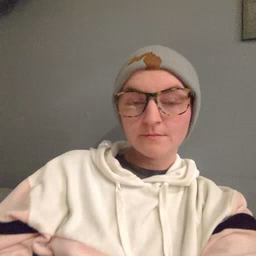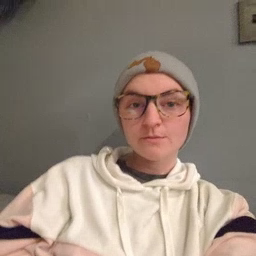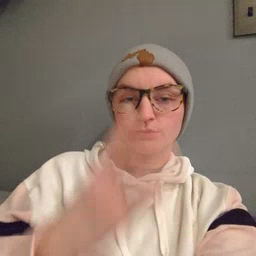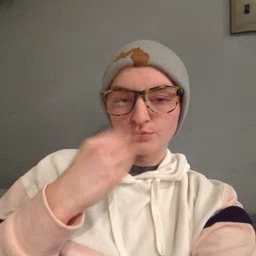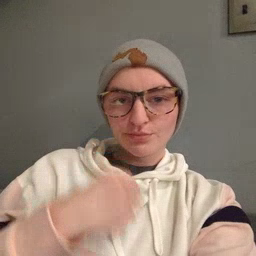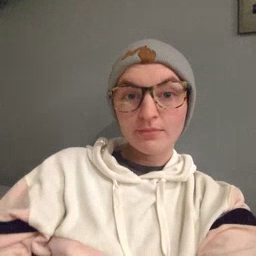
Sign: sleepy